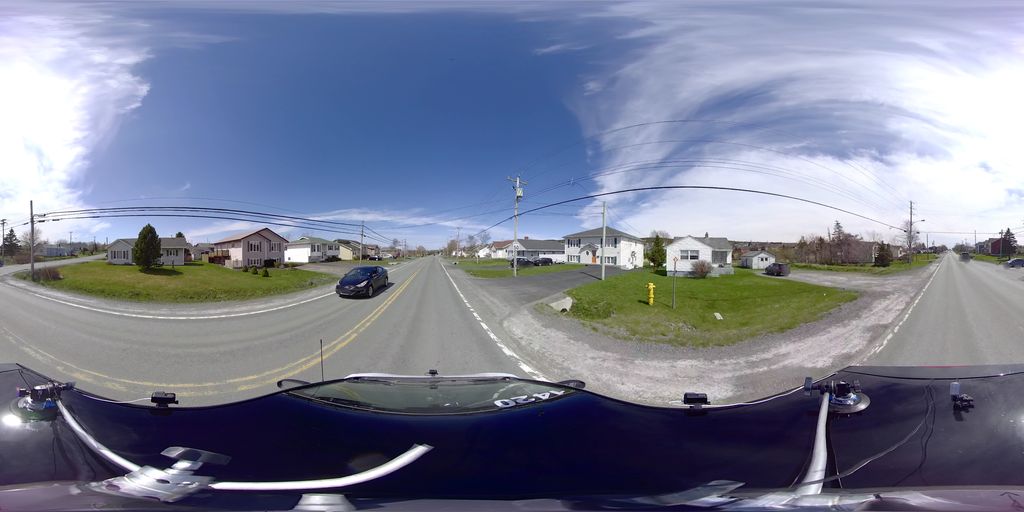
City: st_johns